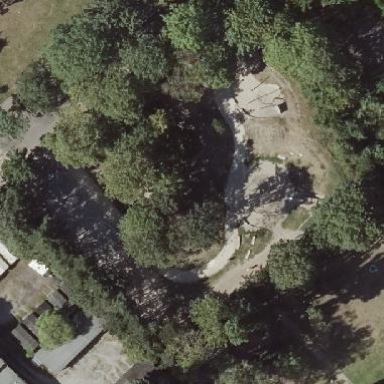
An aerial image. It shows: Playground area for leisure land.